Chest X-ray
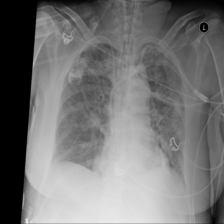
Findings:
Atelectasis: negative
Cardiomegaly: negative
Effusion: negative
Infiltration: positive
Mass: negative
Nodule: negative
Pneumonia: negative
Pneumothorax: negative
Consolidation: negative
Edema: negative
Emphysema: negative
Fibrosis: negative
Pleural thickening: negative
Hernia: negative